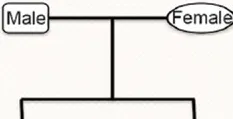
Pedigree chart for three generations of respective family showing no significant history.
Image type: radiology (x_ray)